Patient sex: M
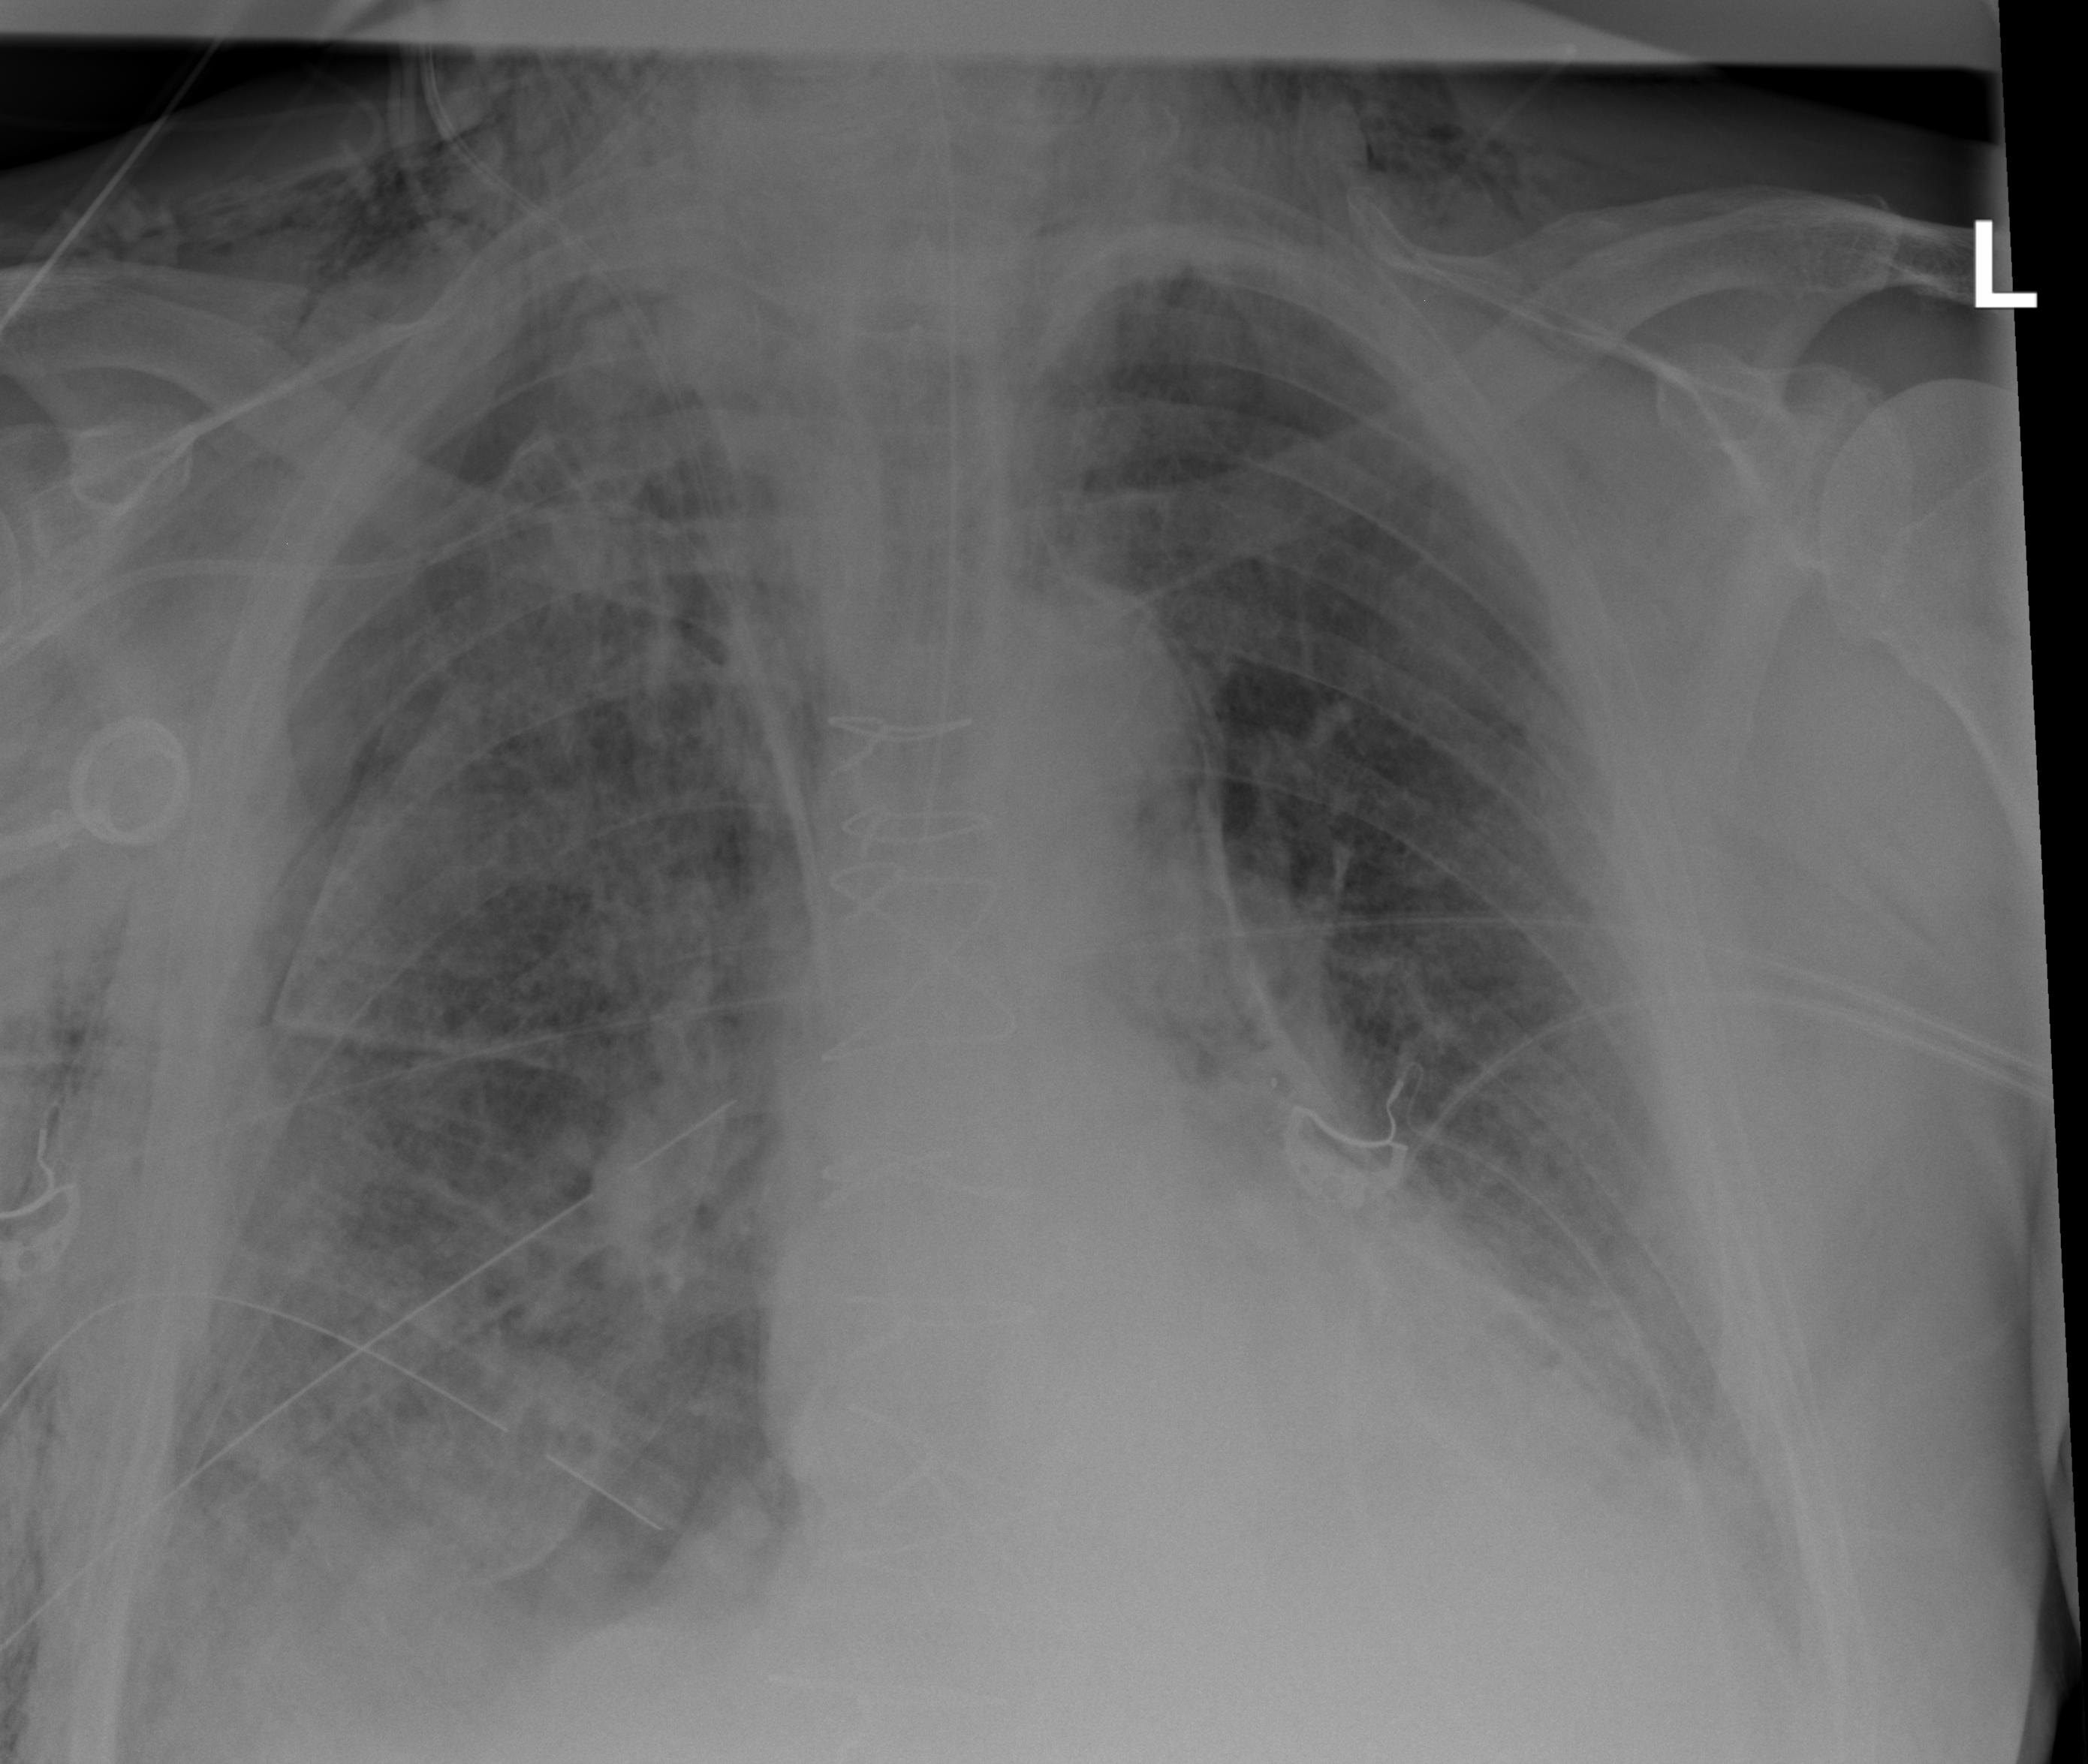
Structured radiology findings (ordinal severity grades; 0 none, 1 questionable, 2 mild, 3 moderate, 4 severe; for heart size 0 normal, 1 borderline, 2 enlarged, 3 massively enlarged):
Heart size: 0
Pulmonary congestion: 1
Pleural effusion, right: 2
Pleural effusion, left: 2
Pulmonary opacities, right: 2
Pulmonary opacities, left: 2
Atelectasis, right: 2
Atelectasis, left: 2